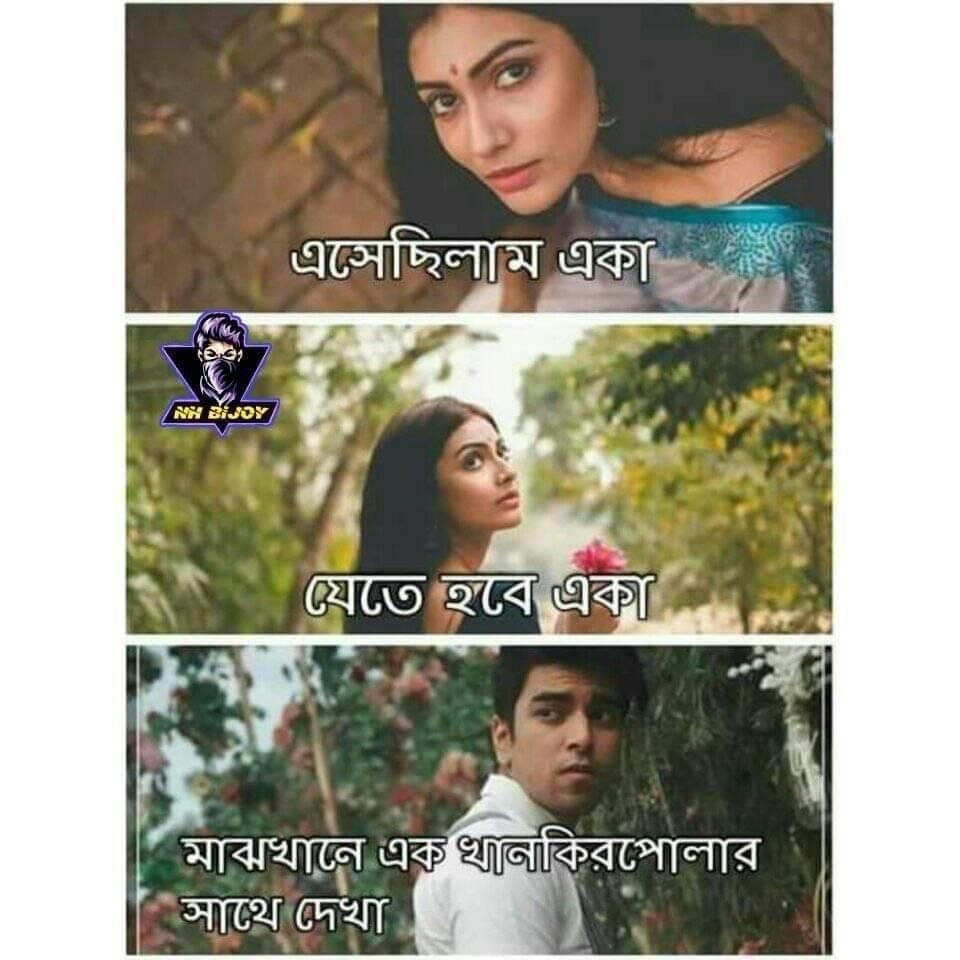
Caption: এসেছিলাম একা    যেতে হবে একা    মাঝখানে এক খানকিরপোলার সাথে দেখা
Label: hate